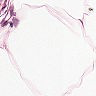
Metastatic tissue present: no